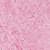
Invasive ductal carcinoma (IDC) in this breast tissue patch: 0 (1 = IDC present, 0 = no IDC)